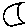
Label: moon